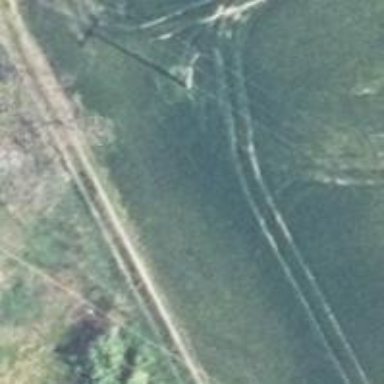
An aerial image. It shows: Grass track with grade5 tracktype.